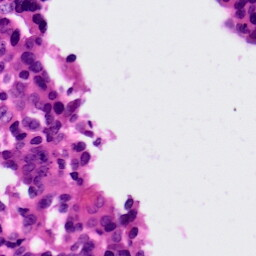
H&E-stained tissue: Ovarian